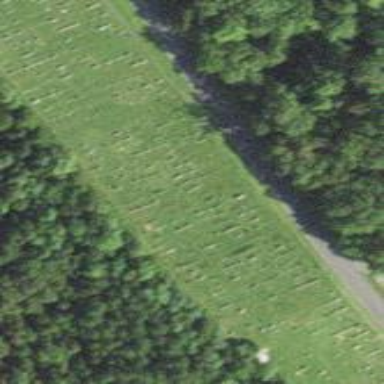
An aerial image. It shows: Cemetery with graveyard area covered in grass.